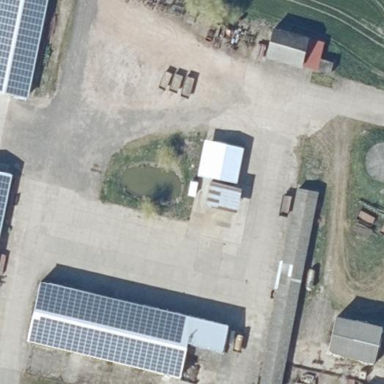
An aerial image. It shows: Farmyard area.